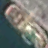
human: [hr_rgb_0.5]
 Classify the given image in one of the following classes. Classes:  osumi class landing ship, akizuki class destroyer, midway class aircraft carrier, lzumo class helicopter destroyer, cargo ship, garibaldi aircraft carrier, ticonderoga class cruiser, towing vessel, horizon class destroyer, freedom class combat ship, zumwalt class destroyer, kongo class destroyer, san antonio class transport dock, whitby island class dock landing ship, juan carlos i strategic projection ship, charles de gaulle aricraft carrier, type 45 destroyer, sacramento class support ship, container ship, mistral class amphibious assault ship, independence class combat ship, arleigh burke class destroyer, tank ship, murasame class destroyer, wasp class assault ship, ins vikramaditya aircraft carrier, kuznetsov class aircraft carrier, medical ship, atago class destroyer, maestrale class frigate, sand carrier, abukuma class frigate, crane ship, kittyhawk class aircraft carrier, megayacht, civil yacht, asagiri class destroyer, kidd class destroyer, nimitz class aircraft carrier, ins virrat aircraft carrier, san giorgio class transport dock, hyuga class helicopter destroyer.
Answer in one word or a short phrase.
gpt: Towing vessel